Aerial crown-view tile of a tropical tree (Barro Colorado Island, Panama), acquired 20250317:
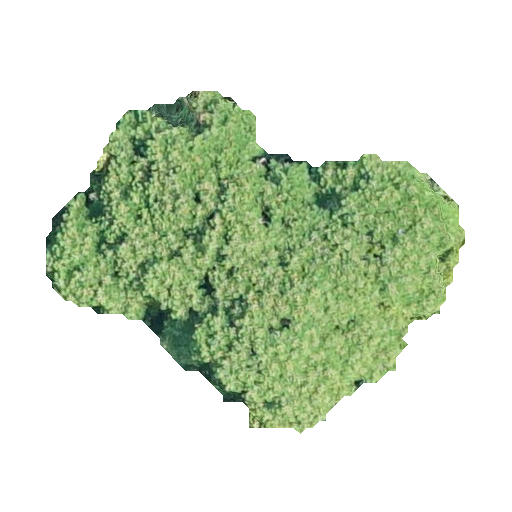
Species: Jacaranda copaia
GBIF accepted scientific name: Jacaranda copaia
Crown area: 129.322 m²